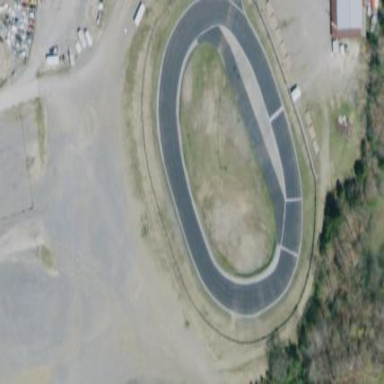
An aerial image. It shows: Paved raceway designed for motor sports.